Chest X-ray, PA view. Patient: 45 years old, sex M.
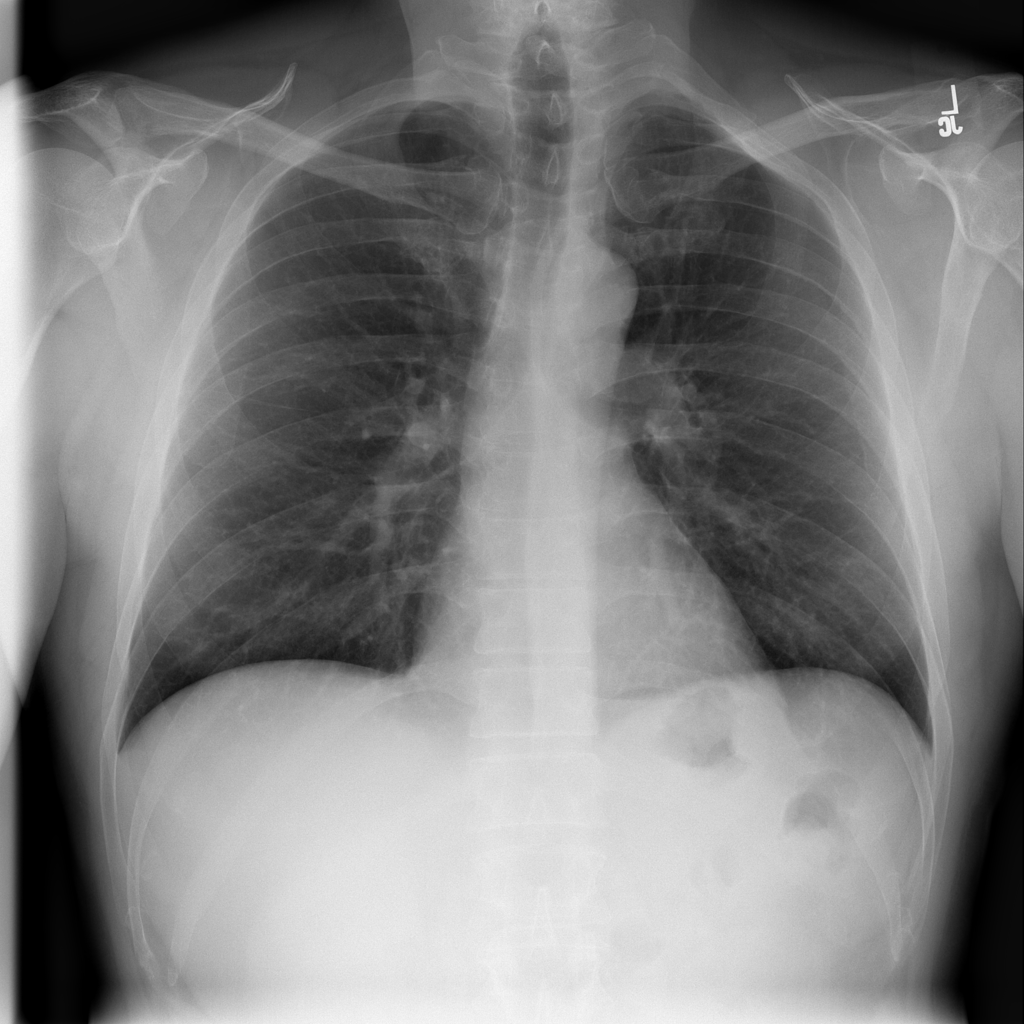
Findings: No Finding